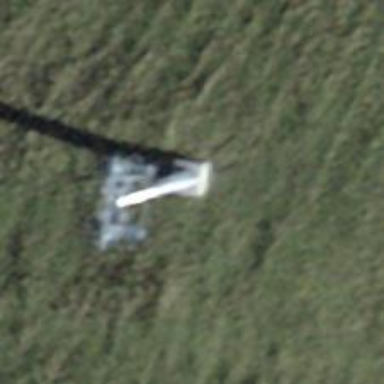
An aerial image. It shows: Pylon used for aerialway.